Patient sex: F
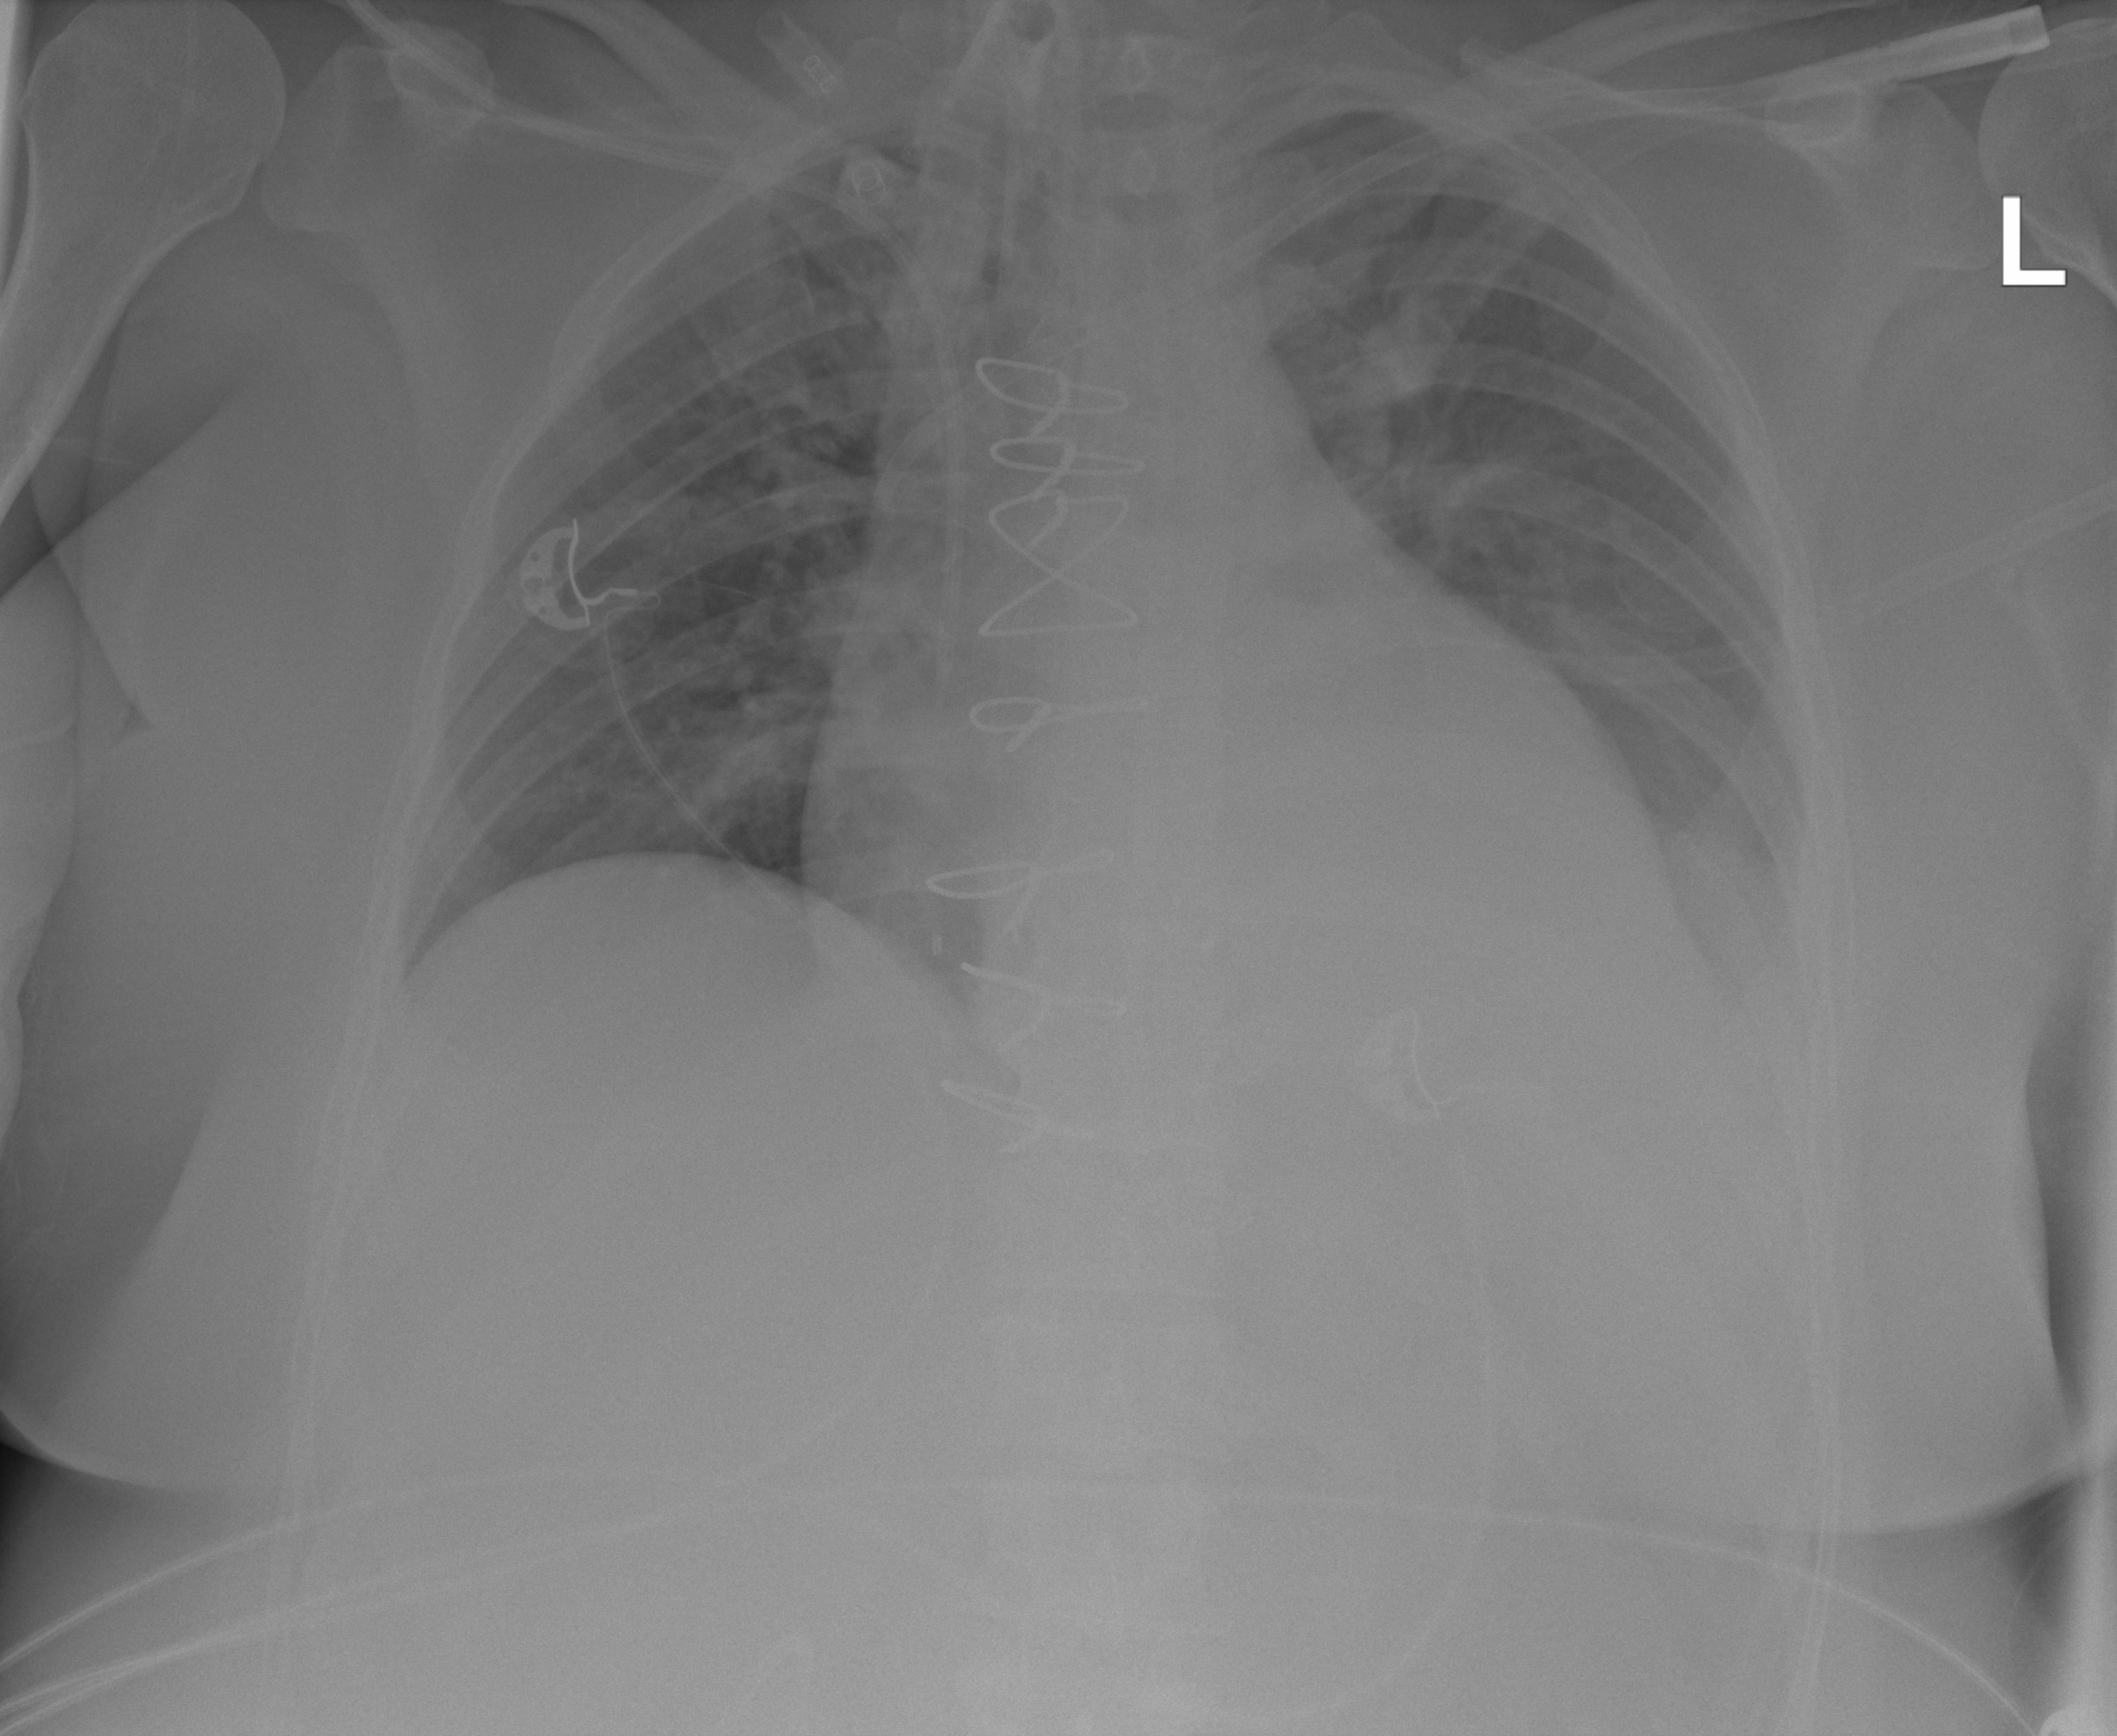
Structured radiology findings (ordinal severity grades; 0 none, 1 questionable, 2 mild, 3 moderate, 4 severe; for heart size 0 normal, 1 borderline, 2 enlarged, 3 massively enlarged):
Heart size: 2
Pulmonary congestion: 2
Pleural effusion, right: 0
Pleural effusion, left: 2
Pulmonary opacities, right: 0
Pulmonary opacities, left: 2
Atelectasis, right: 0
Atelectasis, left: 2